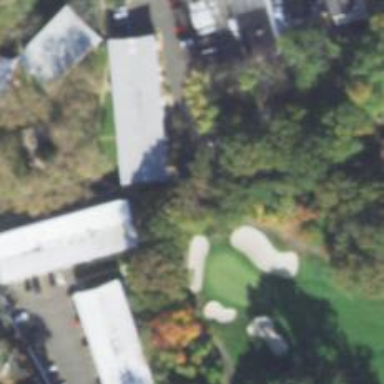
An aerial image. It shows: Service road designated as golf cart path.